Question: I am making a contact app. It has three fragments, scrollview, that has edit texts. Also the activity has one save button in menu item. I wanna to save the data of all three fragments by just that single save button. My UI looks something like this

How can I extract data from all three fragments to my container activity.
This is my code of Menu Item SAVE in Container Activity
'''
@Override
public boolean onOptionsItemSelected(MenuItem item) {
switch (item.getItemId()){
case R.id.discard :
break;
case R.id.save:
Personal_Details p1 = new Personal_Details();
Proffesional_Details p2 = new Proffesional_Details();
Social s = new Social();
Person p = new Person(p1.getName(),p1.getLastName(),p1.getPhone(),p1.getEmail(),p1.getDOB(),
p2.getCName(),p2.getTitle(),p2.getIM(),p2.getwebsite(),p2.getOfficeA(),
s.getNickName(),s.getIntro(),s.getFb(),s.getTwitter(),s.getInsta());
dbHelper Database = new dbHelper(this,null,null,1);
Database.addPerson(p);
break;
}
return true;
}
}
'''
This is my code in one of the three identical fragments PERSONAL_DETAILS :
'''
public class Personal_Details extends Fragment {
EditText name, lastname, phoneNumber,email,dob;
public Personal_Details() {
// Required empty public constructor
}
@Override
public View onCreateView(LayoutInflater inflater, ViewGroup container,
Bundle savedInstanceState) {
// Inflate the layout for this fragment
return inflater.inflate(R.layout.fragment_personal__details, container, false);
}
@Override
public void onActivityCreated(Bundle savedInstanceState) {
super.onActivityCreated(savedInstanceState);
initialize();
}
private void initialize() {
name= (EditText)getActivity().findViewById(R.id.name);
lastname= (EditText)getActivity().findViewById(R.id.lastName);
phoneNumber= (EditText)getActivity().findViewById(R.id.phoneNumber);
email= (EditText)getActivity().findViewById(R.id.emailAddress);
dob= (EditText)getActivity().findViewById(R.id.DOB);
}
public String getName(){
if(name.getText().toString()!=null)
return name.getText().toString();
else
return "";
}
public String getLastName(){
if(lastname.getText().toString()!=null)
return lastname.getText().toString();
else
return "";
}
public String getEmail(){
if(email.getText().toString()!=null)
return email.getText().toString();
else
return "";
}
public String getPhone(){
if(phoneNumber.getText().toString()!=null)
return phoneNumber.getText().toString();
else
return "";
}
public String getDOB(){
if(dob.getText().toString()!=null)
return dob.getText().toString();
else
return "";
}
}
'''
How can I save the info from these fragments to My Container Activity by Save Button?
EDIT : Here is my Adapter for Scroll View
'class MyAdapter extends FragmentStatePagerAdapter{
'''
public MyAdapter(FragmentManager fm) {
super(fm);
}
@Override
public Fragment getItem(int position) {
Fragment fragment = null;
switch (position){
case 0:
fragment = new Personal_Details();
break;
case 1:
fragment = new Proffesional_Details();
break;
case 2 :
fragment = new Social();
break;
default:break;
}
return fragment;
}
@Override
public int getCount() {
return 3;
}
@Override
public CharSequence getPageTitle(int position) {
switch (position){
case 0 : return "Personal";
case 1 : return "Professional";
case 2 : return "Social";
default:return null ;
}
}
'''
}'
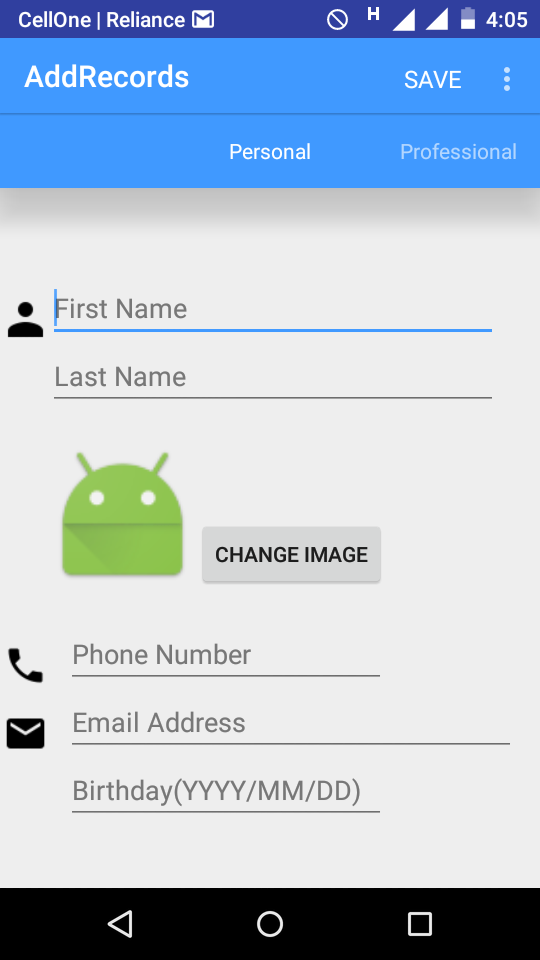
Answer: You can get all your 'Fragment's from the 'FragmentStatePagerAdapter' and call the getter methods from them. You can save references to the 'Fragment's in your 'FragmentStatePagerAdapter' in 'instantiateItem' method and remove them in 'destroyItem' method.
Example code -
'''
public class MyPagerAdapter extends FragmentStatePagerAdapter {
SparseArray<Fragment> registeredFragments = new SparseArray<Fragment>();
public MyPagerAdapter(FragmentManager fm) {
super(fm);
}
@Override
public int getCount() {
return ...;
}
@Override
public Fragment getItem(int position) {
return MyFragment.newInstance(...);
}
@Override
public Object instantiateItem(ViewGroup container, int position) {
Fragment fragment = (Fragment) super.instantiateItem(container, position);
registeredFragments.put(position, fragment);
return fragment;
}
@Override
public void destroyItem(ViewGroup container, int position, Object object) {
registeredFragments.remove(position);
super.destroyItem(container, position, object);
}
public List<Fragment> getAllFragments() {
List<Fragment> list = new List<Fragment>();
for(int i = 0; i < sparseArray.size(); i++) {
int key = sparseArray.keyAt(i);
// get the object by the key.
list.add(sparseArray.get(key));
}
return list;
}
}
'''